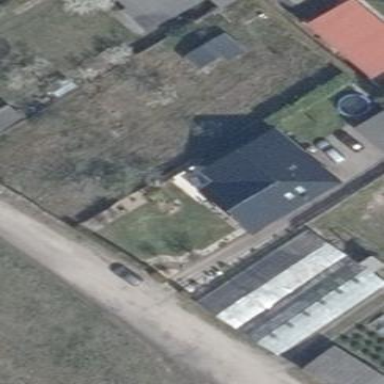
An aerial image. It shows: Building with grey gabled roof.